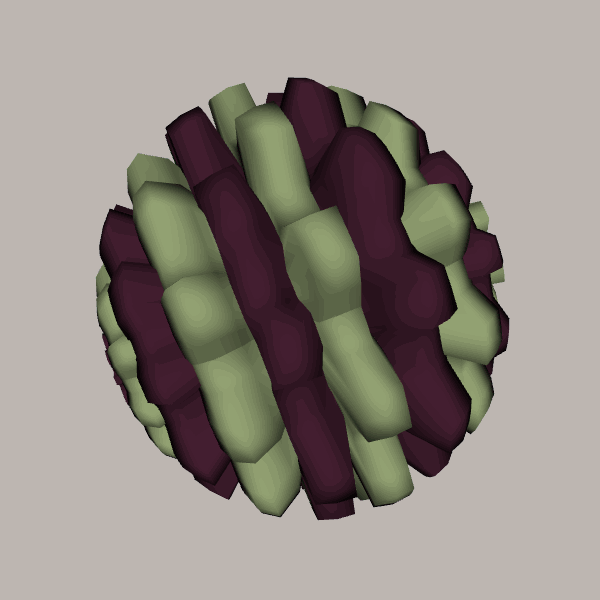
Background: light